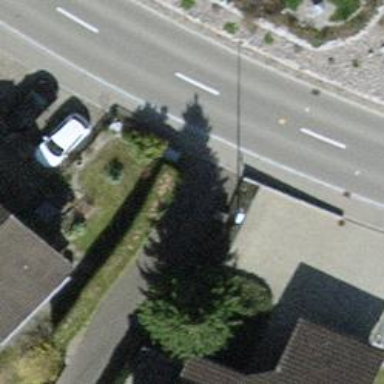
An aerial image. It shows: Bollard barrier.